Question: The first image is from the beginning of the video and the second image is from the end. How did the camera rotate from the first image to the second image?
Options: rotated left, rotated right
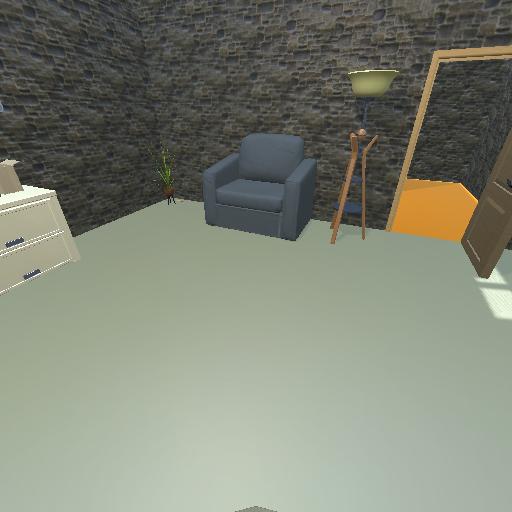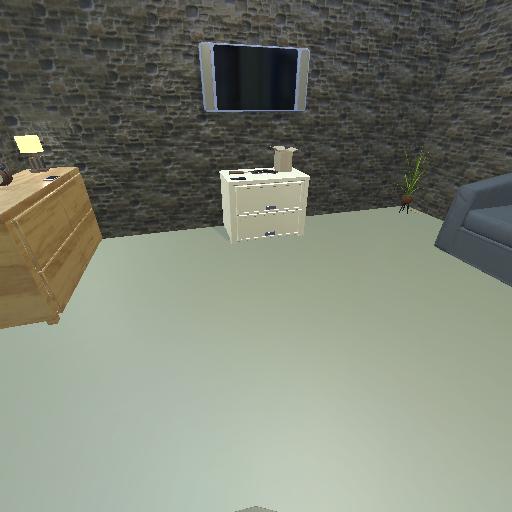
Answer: rotated left